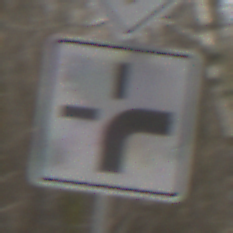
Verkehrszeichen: VerlaufVorfahrtsstrasse3
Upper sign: Vorfahrtsstrasse
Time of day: MorningAfternoon
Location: Outdoor (Nature)
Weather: Clear
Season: Winter
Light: Natural